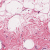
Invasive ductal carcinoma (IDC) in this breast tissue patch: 0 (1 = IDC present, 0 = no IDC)